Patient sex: F
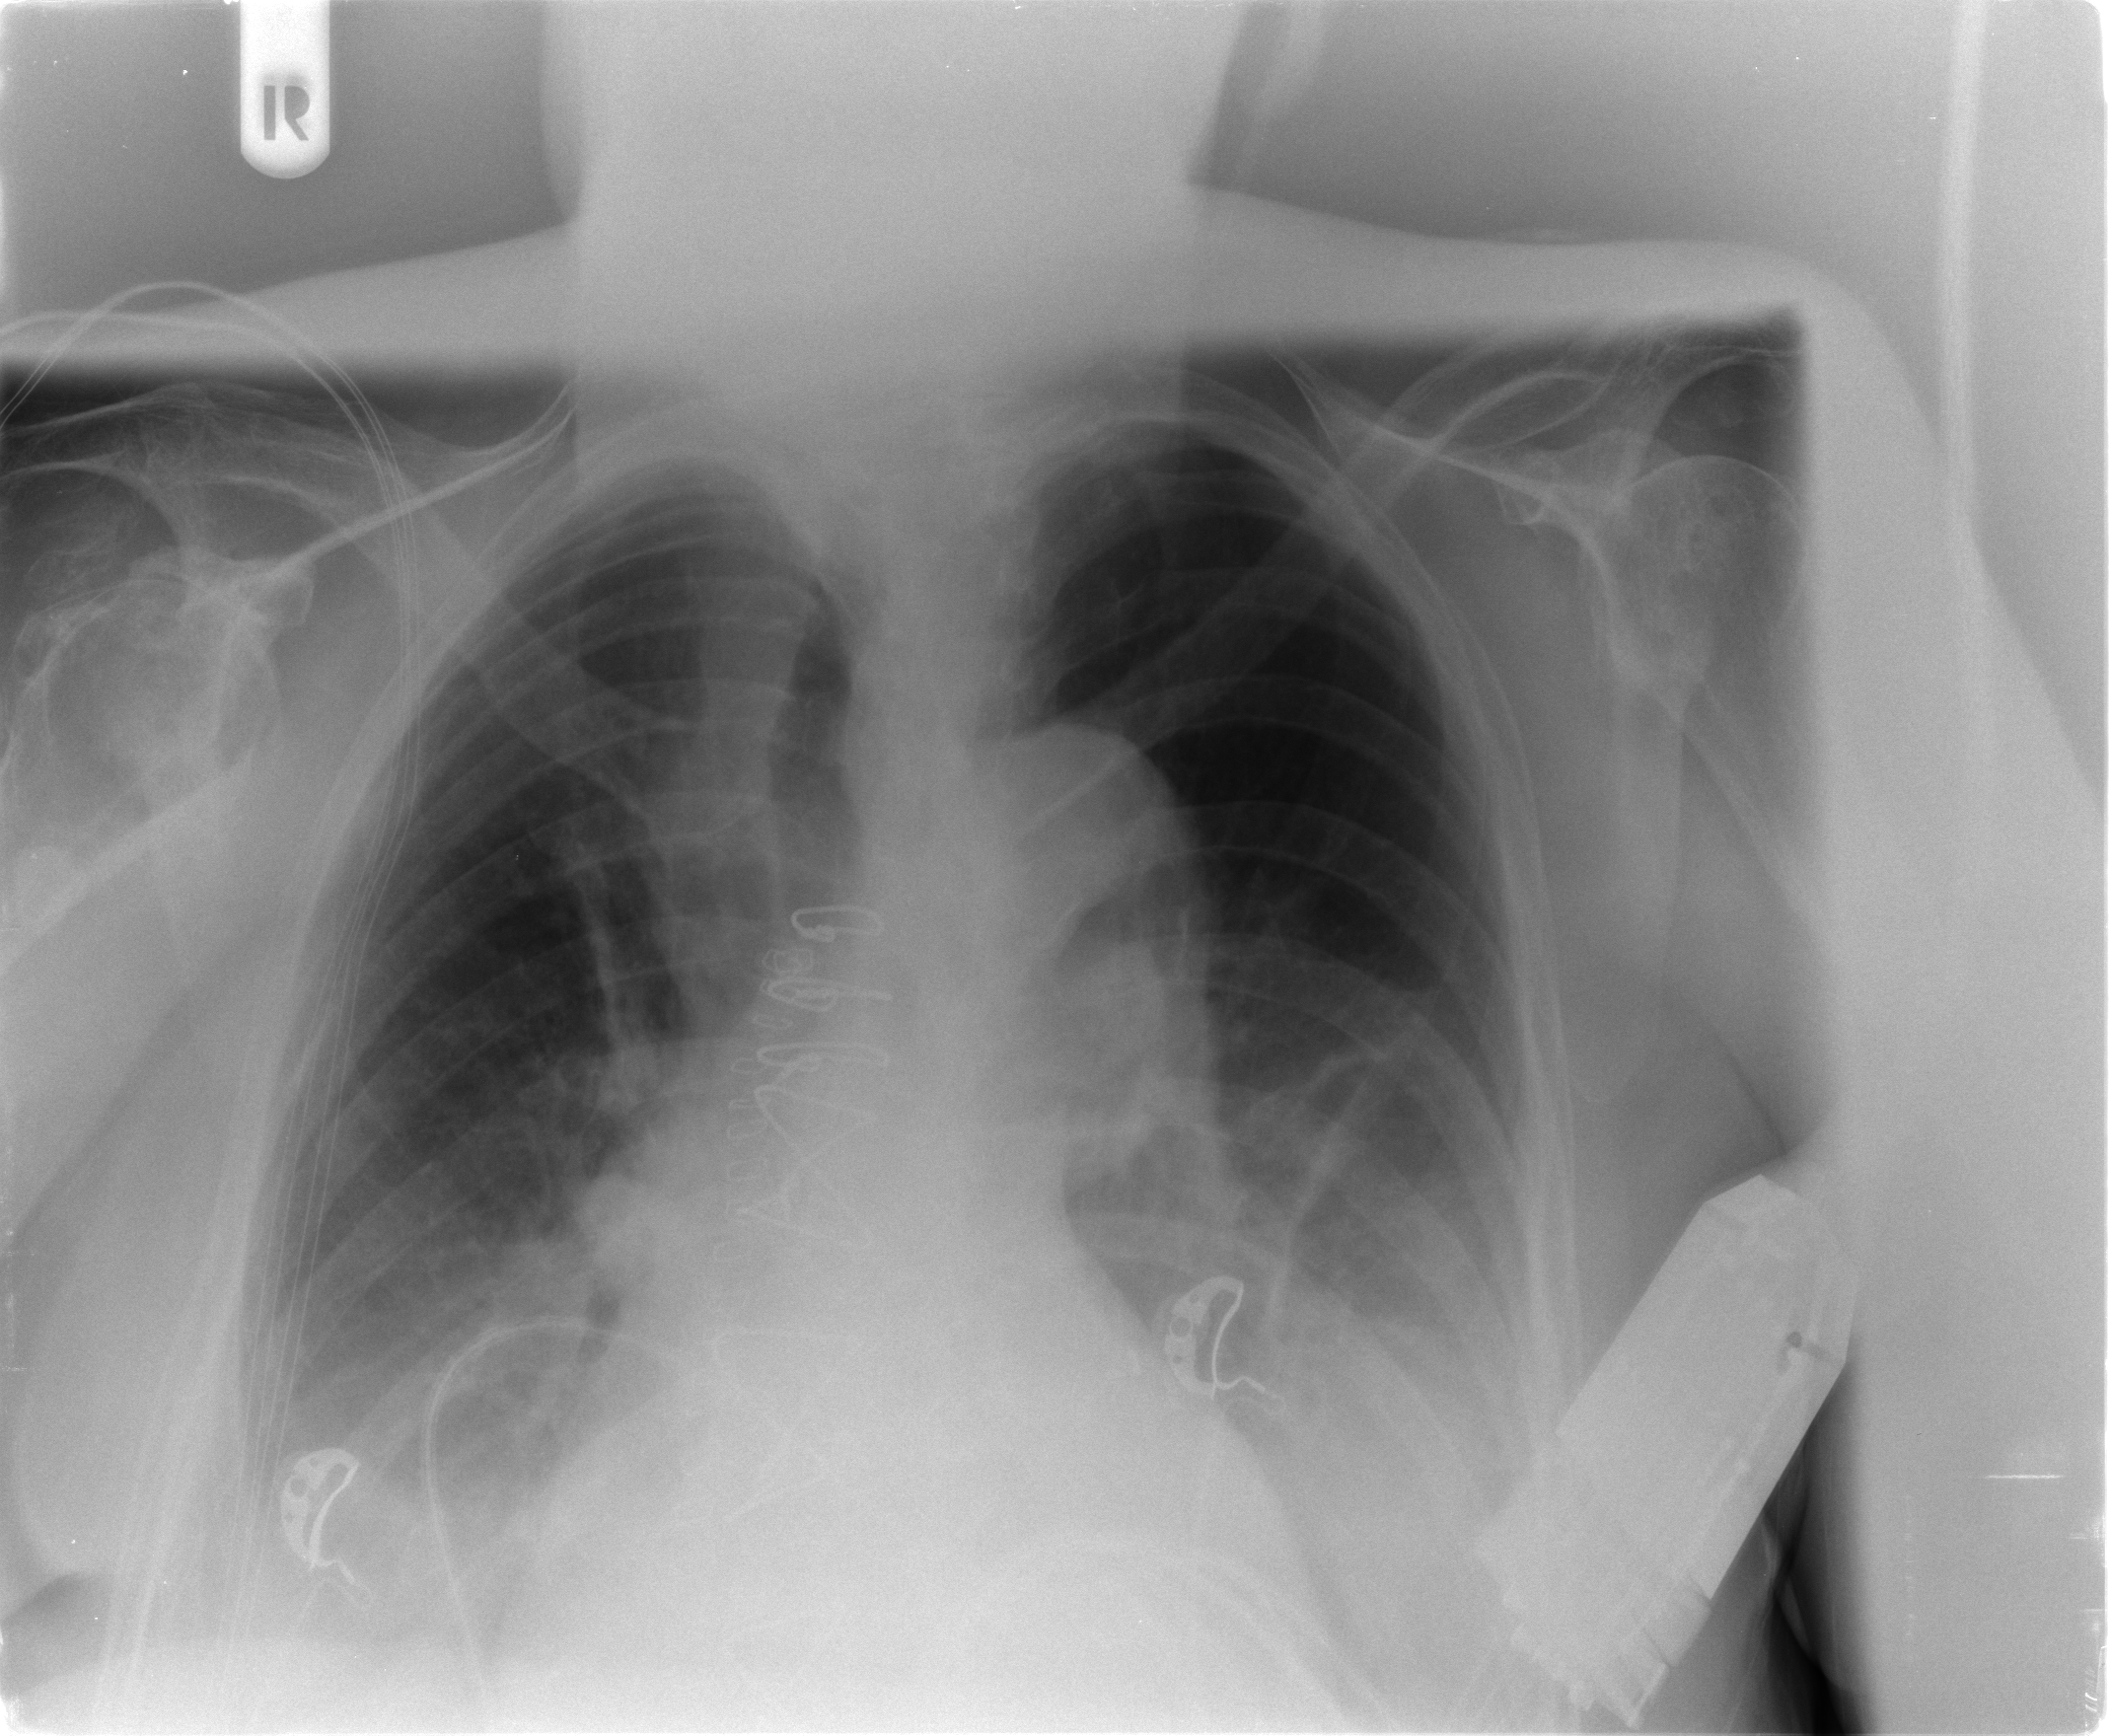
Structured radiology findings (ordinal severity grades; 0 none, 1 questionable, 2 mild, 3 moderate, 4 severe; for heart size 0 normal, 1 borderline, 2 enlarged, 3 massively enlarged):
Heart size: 2
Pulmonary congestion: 0
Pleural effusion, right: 2
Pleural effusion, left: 2
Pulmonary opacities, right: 0
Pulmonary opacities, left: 0
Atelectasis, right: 2
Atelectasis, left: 2